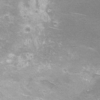
Label: not_dusty